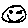
Label: smiley face